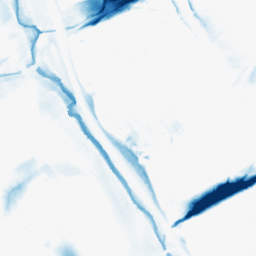
Category: morphological
Decomposition family: morphological_diamond
Decomposition parameters: operation: closing
radius: 20
Upsampling method: bspline
Upsampling parameters: scale: 8
Upsampling scale: 8